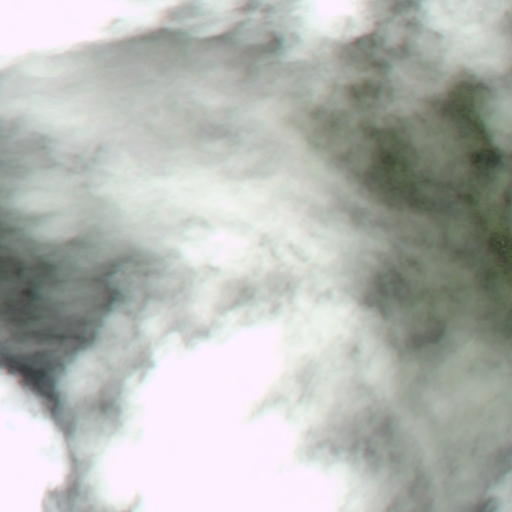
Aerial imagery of mountain in Hawaii named Maunaalani containing only unknown